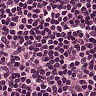
Metastatic tissue present: no